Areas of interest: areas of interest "Jiangsu Wuzhong"
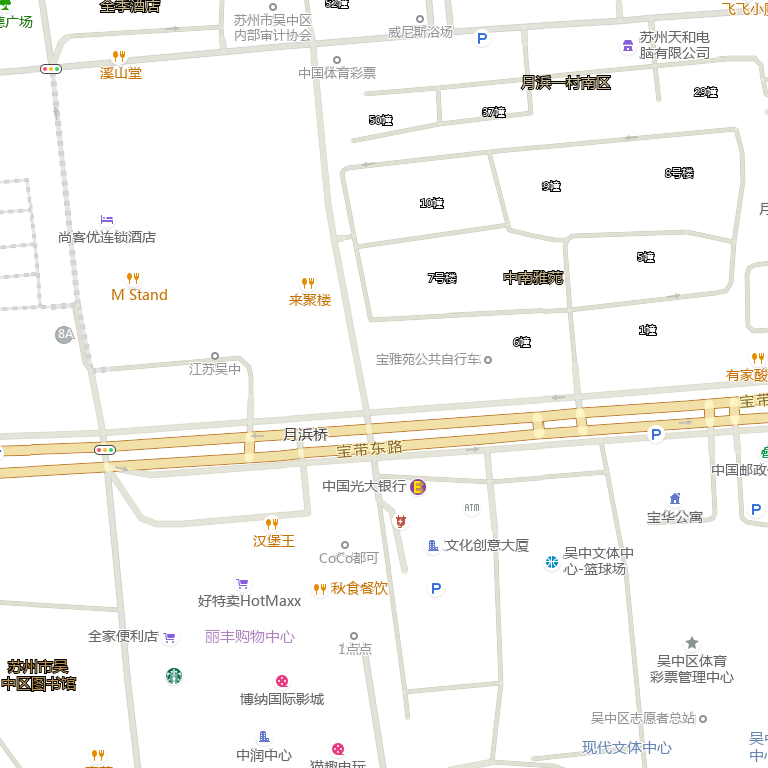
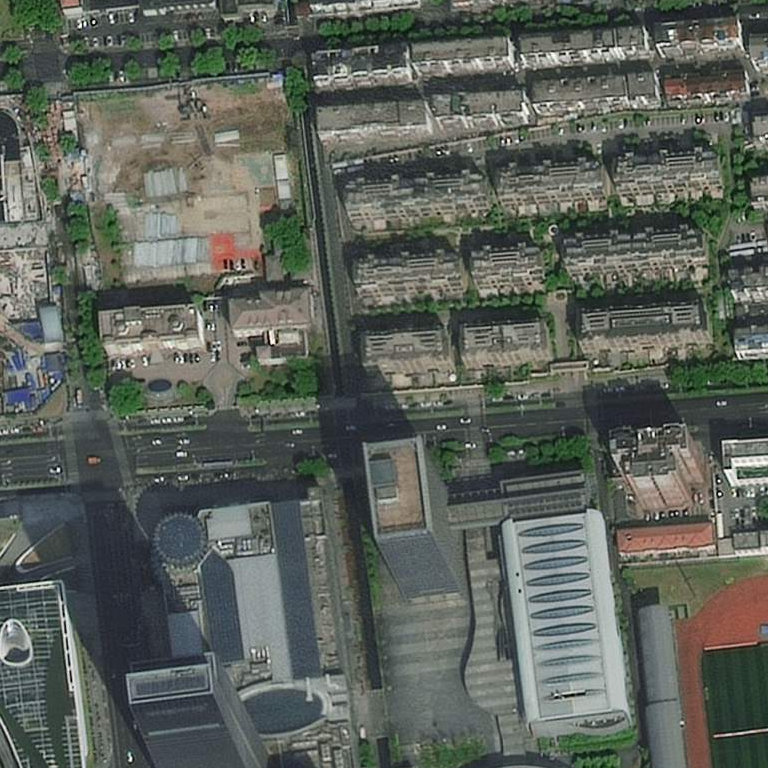